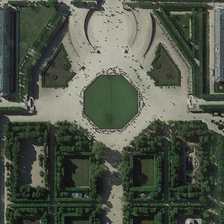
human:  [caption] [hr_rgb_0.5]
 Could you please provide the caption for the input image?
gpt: many green trees in regular shape are around a square with many people .

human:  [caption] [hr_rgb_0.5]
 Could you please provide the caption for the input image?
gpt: many green trees in regular shape are around a square with many people .

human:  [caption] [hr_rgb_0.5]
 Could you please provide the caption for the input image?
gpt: many green trees in regular shape are around a square with many people .

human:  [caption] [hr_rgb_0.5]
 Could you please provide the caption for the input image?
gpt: many green trees in regular shape are around a square with many people .

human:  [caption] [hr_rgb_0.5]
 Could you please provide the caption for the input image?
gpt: many green trees in regular shape are around a square with many people .